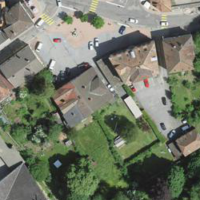
EUNIS habitat code: 54
Species observed at this site:
Lysimachia punctata